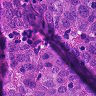
Metastatic tissue present: yes